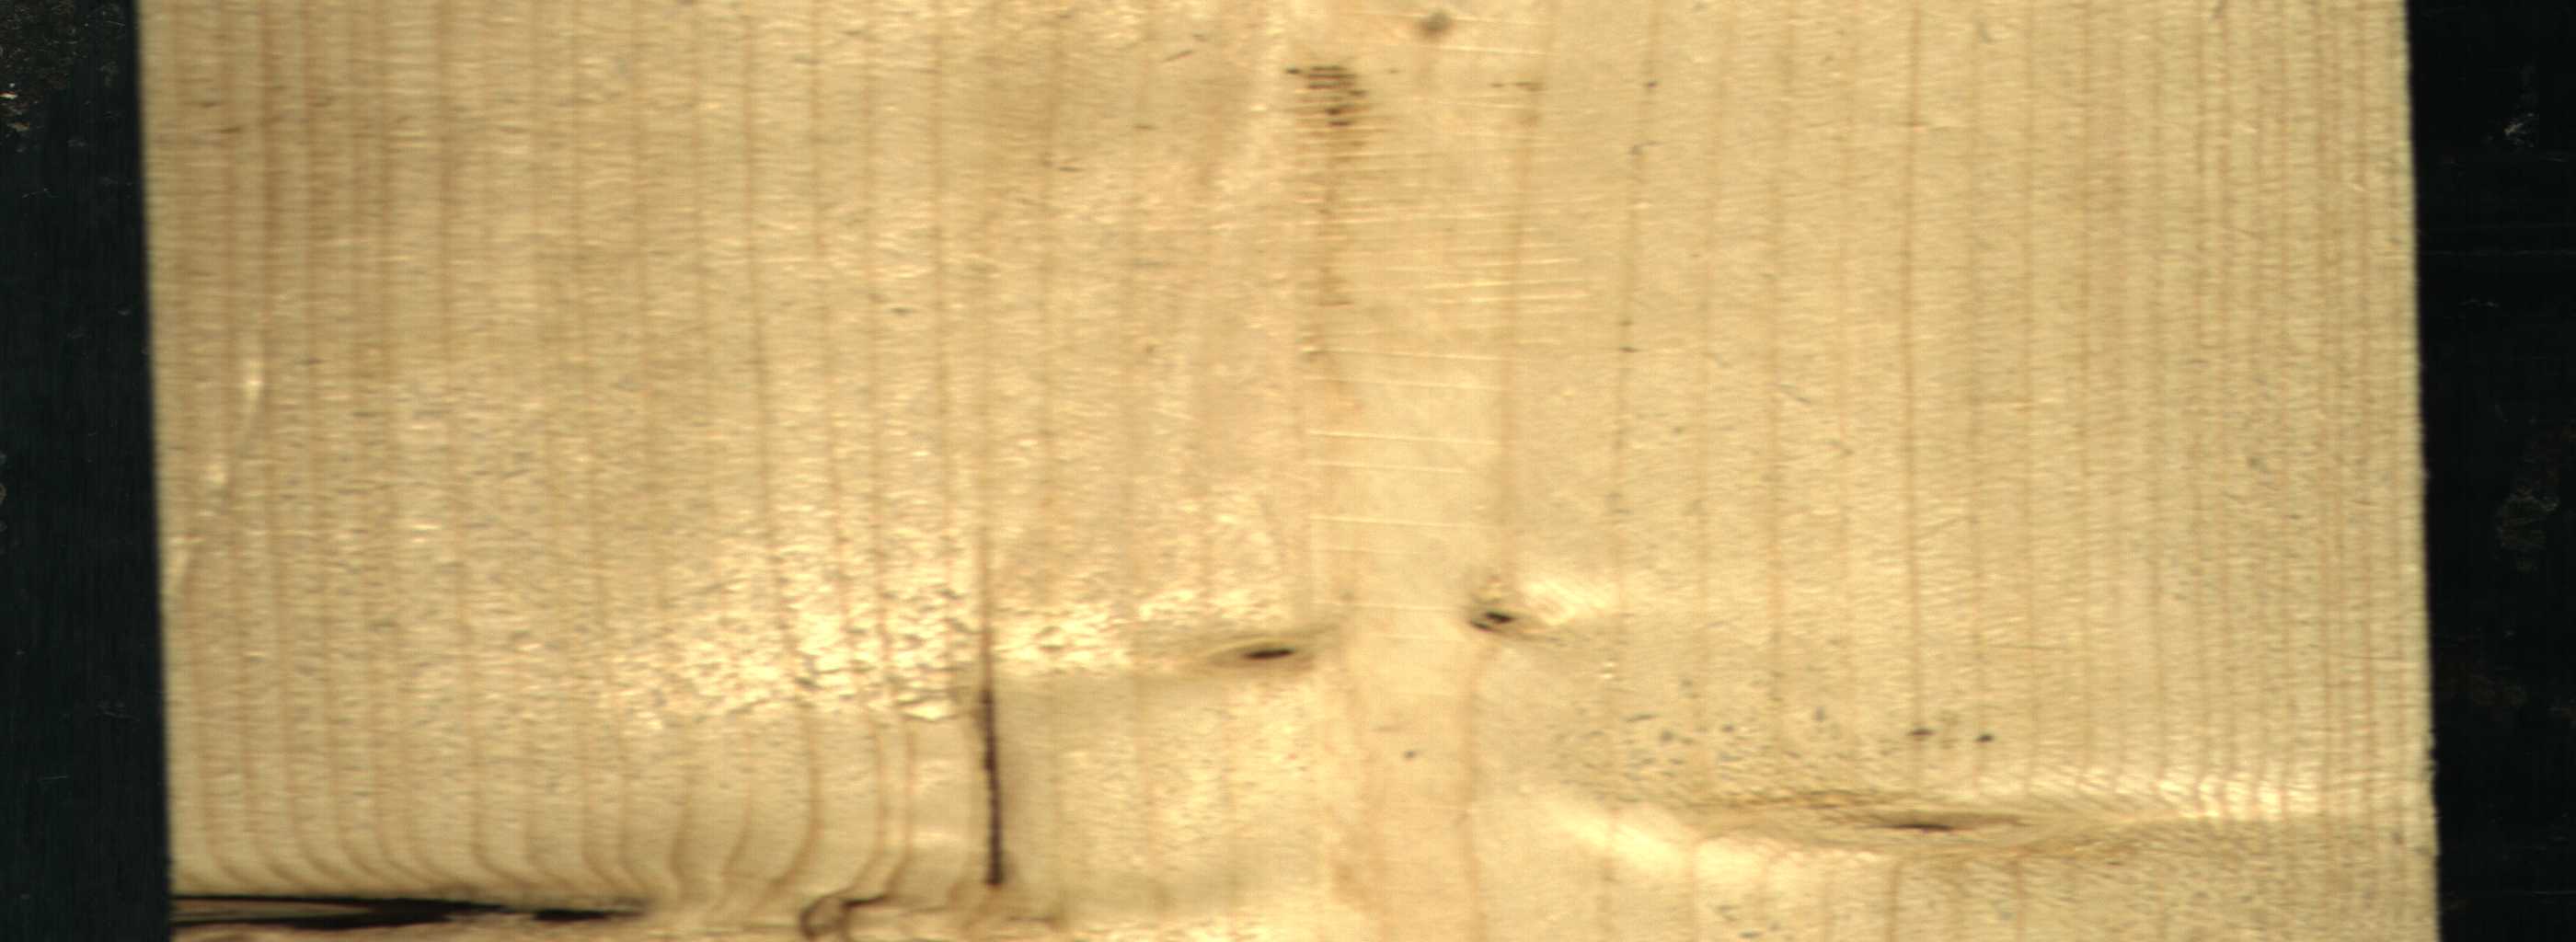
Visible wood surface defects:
resin
Dead_Knot
Live_Knot
Live_Knot
Live_Knot